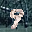
Label: 9